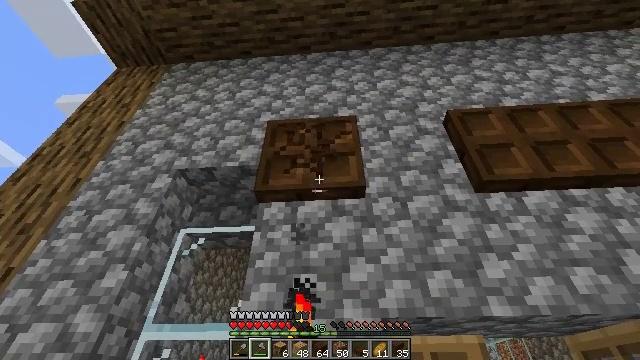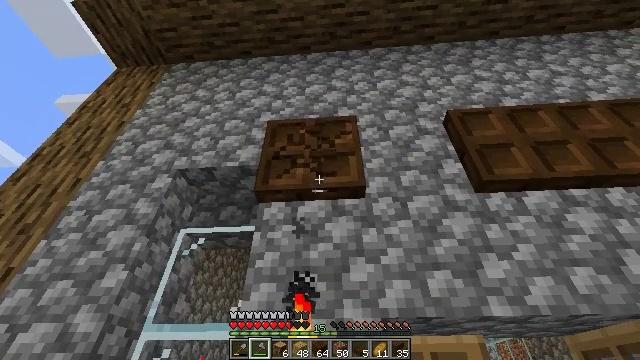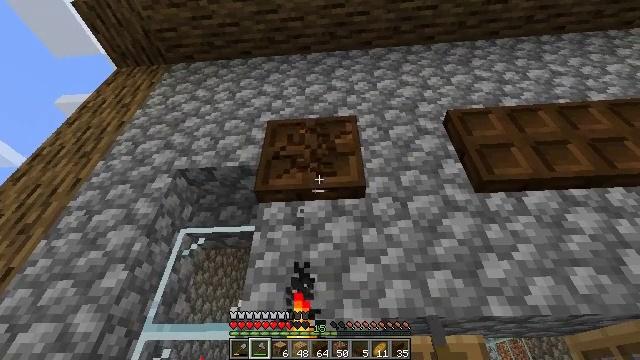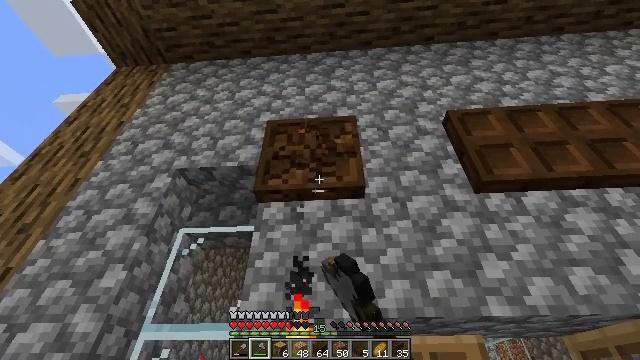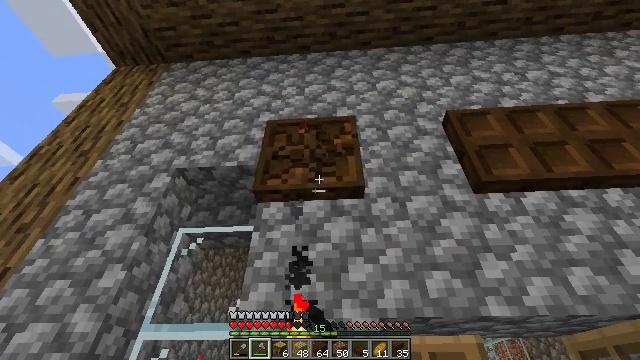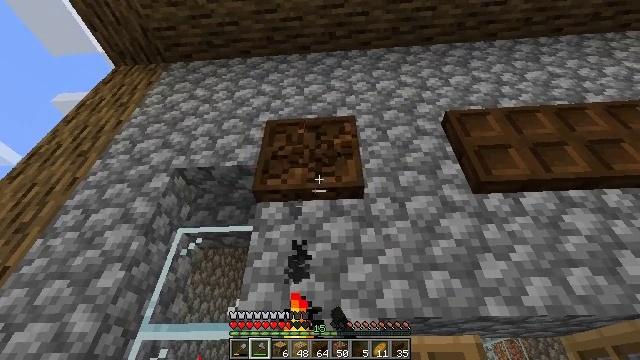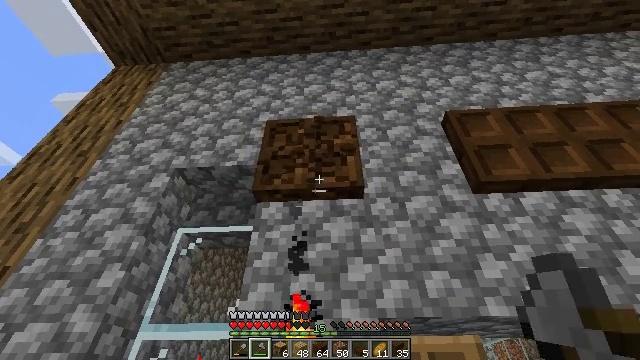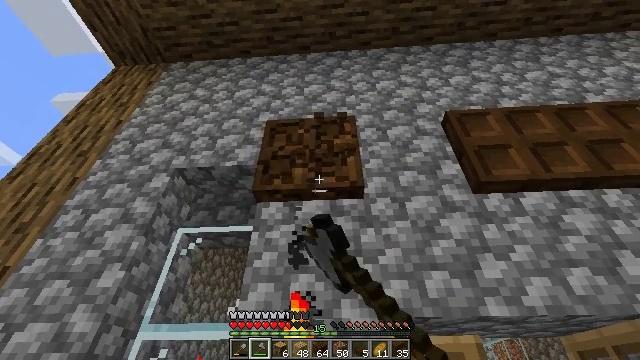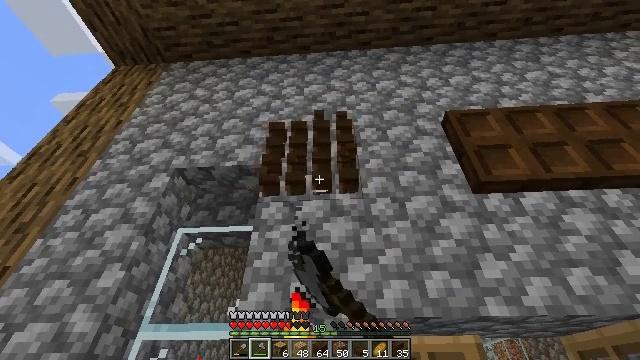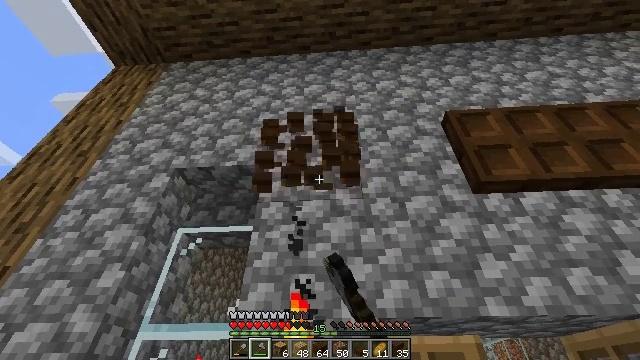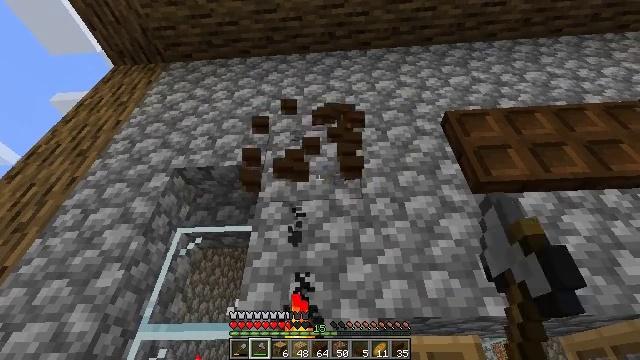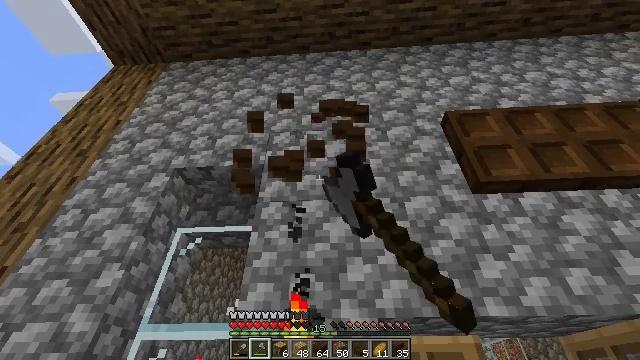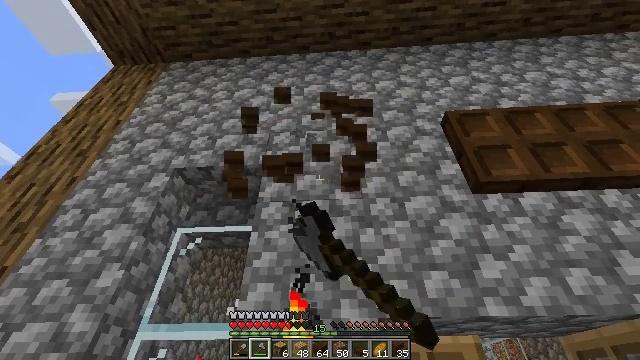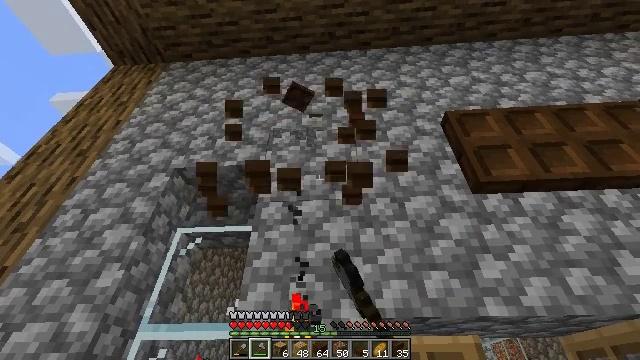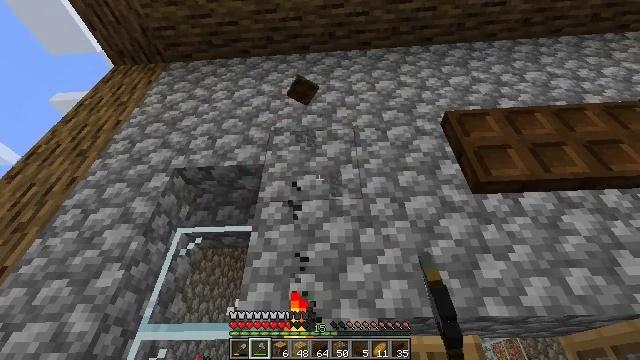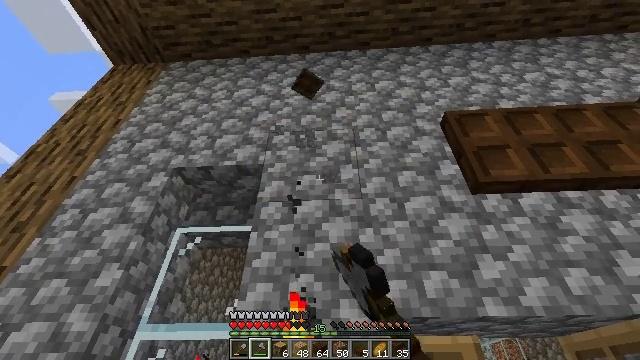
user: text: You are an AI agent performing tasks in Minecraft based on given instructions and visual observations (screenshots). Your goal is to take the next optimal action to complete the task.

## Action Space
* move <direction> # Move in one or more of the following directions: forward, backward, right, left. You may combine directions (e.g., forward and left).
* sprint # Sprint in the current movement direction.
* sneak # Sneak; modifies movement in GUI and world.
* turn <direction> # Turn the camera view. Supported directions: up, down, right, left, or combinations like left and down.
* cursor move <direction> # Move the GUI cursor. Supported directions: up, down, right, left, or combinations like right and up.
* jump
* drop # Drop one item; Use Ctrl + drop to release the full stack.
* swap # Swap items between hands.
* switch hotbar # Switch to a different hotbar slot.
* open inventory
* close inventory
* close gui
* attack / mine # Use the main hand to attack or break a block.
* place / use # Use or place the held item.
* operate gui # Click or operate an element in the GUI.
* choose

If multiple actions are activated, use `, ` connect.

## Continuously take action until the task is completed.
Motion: motion action
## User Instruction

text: Attack the dark oak trapdoor to remove it.
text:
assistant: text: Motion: attack / mine
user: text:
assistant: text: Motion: attack / mine
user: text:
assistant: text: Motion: attack / mine
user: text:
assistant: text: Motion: attack / mine
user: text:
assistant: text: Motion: attack / mine
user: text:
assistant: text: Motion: attack / mine
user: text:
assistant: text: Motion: attack / mine
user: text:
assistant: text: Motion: attack / mine
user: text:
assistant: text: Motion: attack / mine
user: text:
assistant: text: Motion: attack / mine
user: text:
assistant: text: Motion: attack / mine
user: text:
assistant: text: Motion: attack / mine
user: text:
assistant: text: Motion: attack / mine
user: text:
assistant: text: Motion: attack / mine
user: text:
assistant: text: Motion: attack / mine
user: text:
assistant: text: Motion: attack / mine
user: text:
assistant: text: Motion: move left
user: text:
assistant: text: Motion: move left, turn right
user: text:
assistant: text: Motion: turn right
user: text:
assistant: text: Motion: turn right
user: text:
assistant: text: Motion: no_op
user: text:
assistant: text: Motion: turn right and down
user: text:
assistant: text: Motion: turn right and down
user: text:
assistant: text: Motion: turn right and down
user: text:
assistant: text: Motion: move right, turn right and down
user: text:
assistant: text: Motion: move right, turn right and down
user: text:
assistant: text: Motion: move forward and move right
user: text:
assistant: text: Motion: move forward and move right
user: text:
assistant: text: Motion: move forward and move right, turn left
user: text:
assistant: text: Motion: move forward and move right, turn left